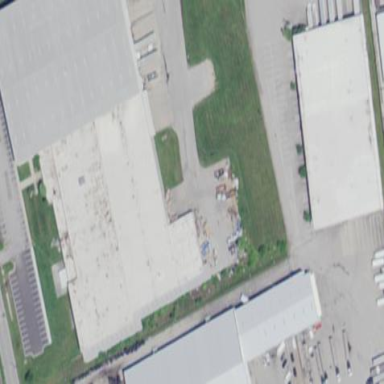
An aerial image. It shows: Warehouse.